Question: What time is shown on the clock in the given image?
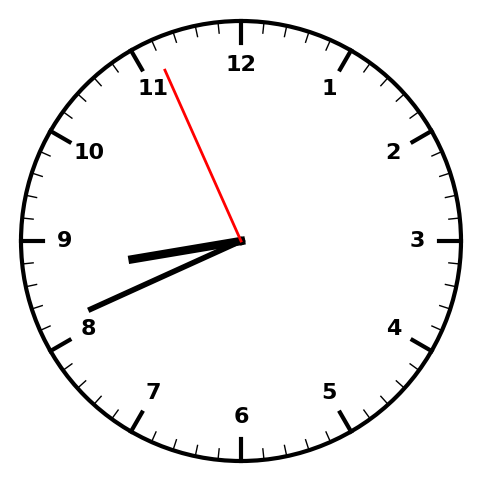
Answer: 08:40:56